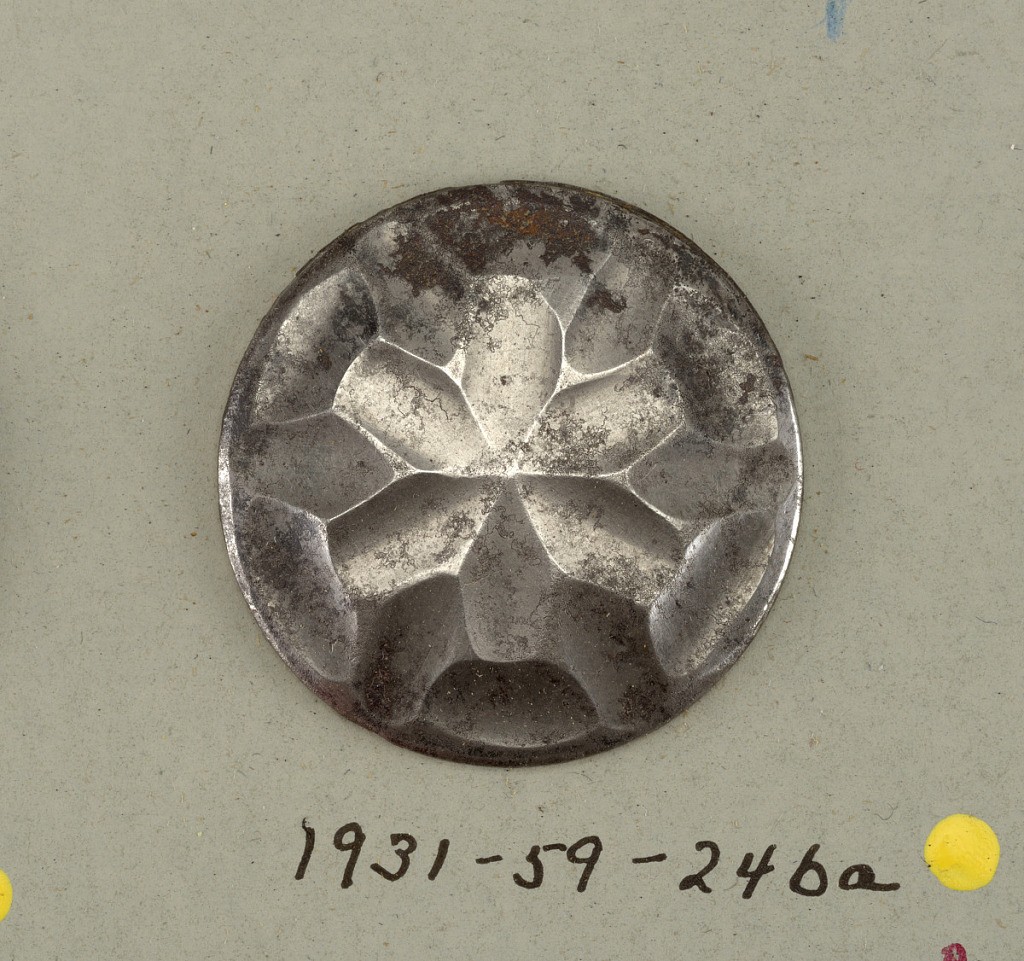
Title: Button
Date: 19th century
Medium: Steel
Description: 1931-59-246-a: On card 4850